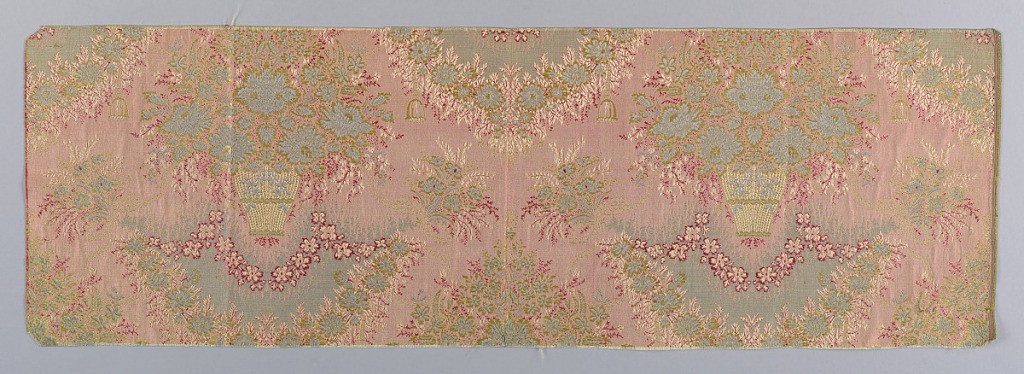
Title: Samples
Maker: Orinoka Mills, Philadelphia, Pennsylvania, USA
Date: ca. 1910
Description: a. pink ground with floral motif
b. tan ground with blue floral motif